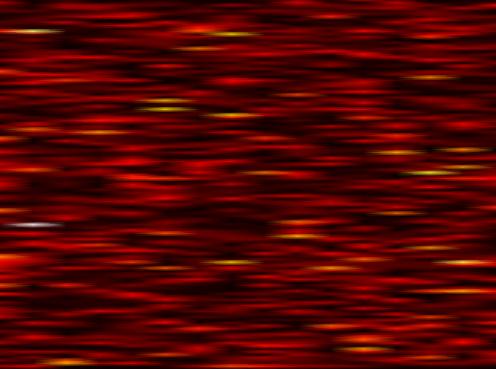
Label: WOLA